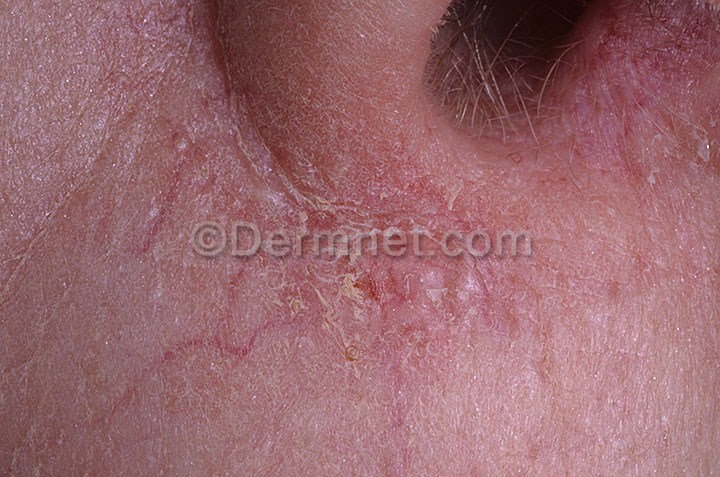
Disease: Actinic Keratosis Basal Cell Carcinoma and other Malignant Lesions